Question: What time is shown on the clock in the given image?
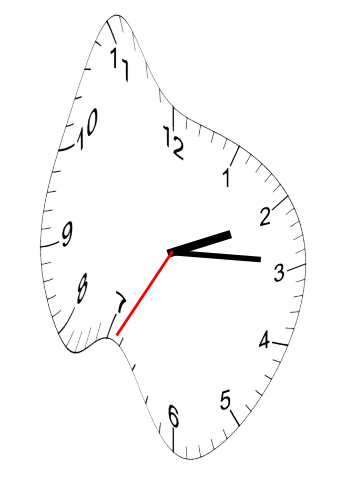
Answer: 02:14:35